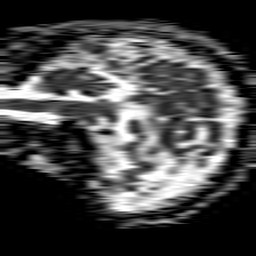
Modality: ADC
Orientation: sagittal
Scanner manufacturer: philips
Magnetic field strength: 1.5 T
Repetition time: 4.6 s
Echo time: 0.08517 s